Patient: sex F, age 76
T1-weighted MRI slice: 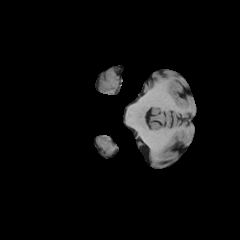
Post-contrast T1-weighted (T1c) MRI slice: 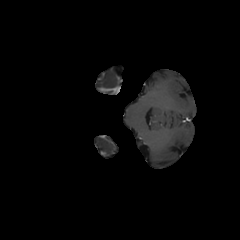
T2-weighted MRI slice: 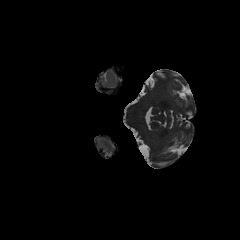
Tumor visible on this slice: no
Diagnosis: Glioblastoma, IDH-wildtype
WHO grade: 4